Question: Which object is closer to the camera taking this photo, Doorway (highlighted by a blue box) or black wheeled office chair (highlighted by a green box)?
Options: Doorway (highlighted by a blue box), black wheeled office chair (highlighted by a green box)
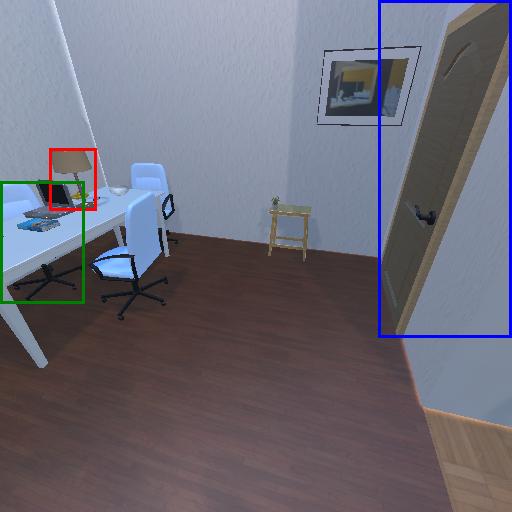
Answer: Doorway (highlighted by a blue box)